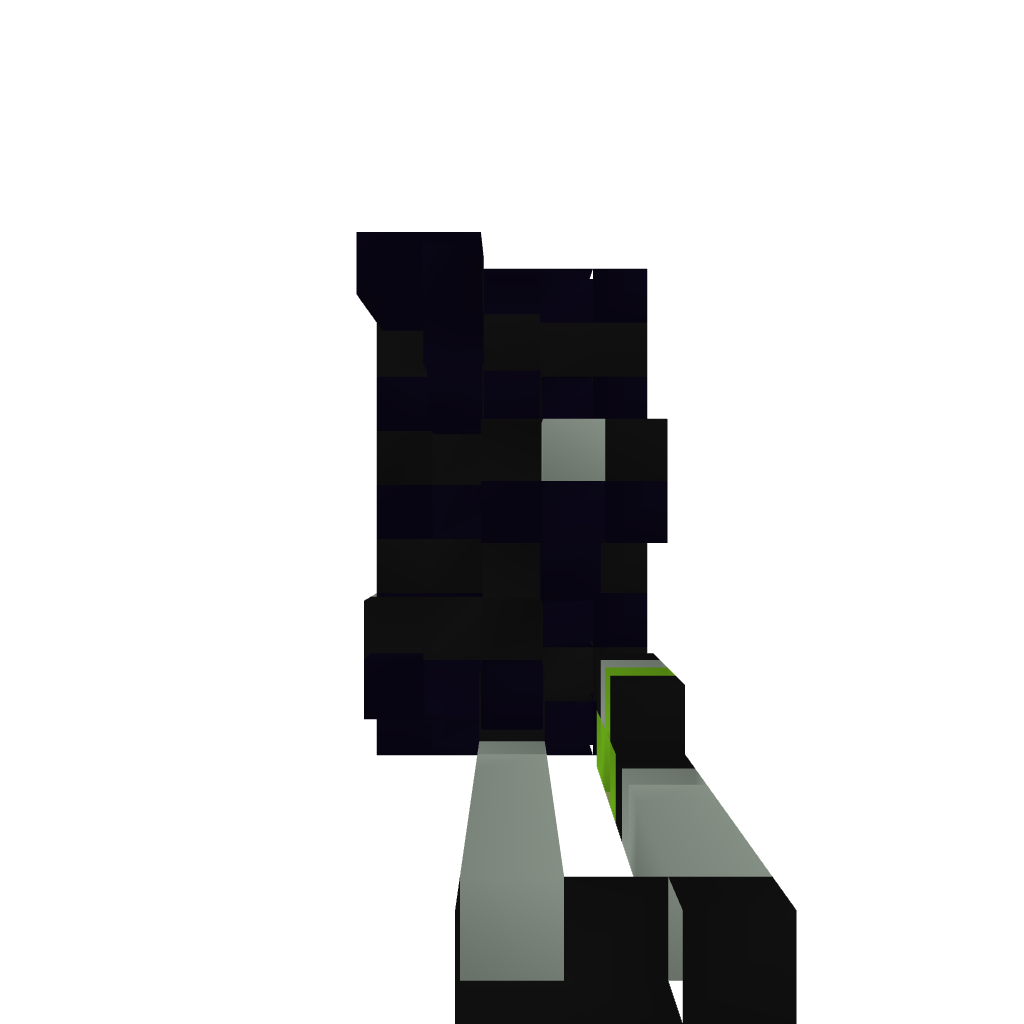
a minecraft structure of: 300 block player cannon